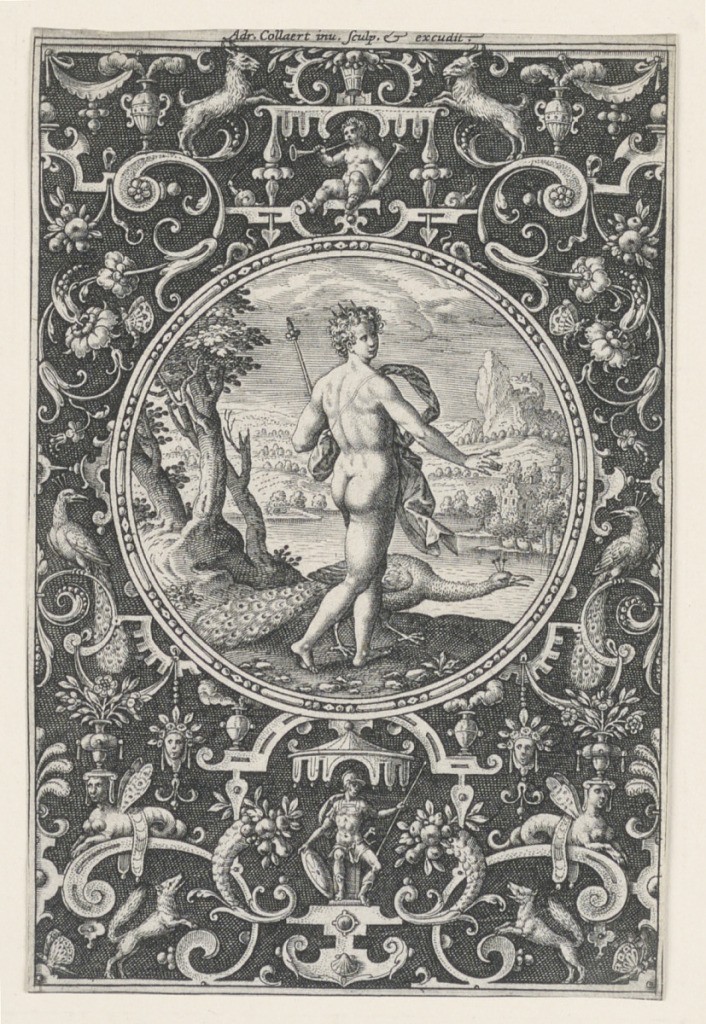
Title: Juno, Plate 1, from the Judgement of Paris
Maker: Adriaen Collaert, Flemish, ca. 1560 – 1618
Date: ca. 1590
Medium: Engraving on off-white laid paper
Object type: Print
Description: Vertical panel with Juno in a landscape in a medallion at center. The figure, wearing a crown and holding a scepter, is seen from behind and looks back over his right shoulder. Surrounding the medallion, a dark background with grotesque ornament, including a soldier under a canopy at bottom center.